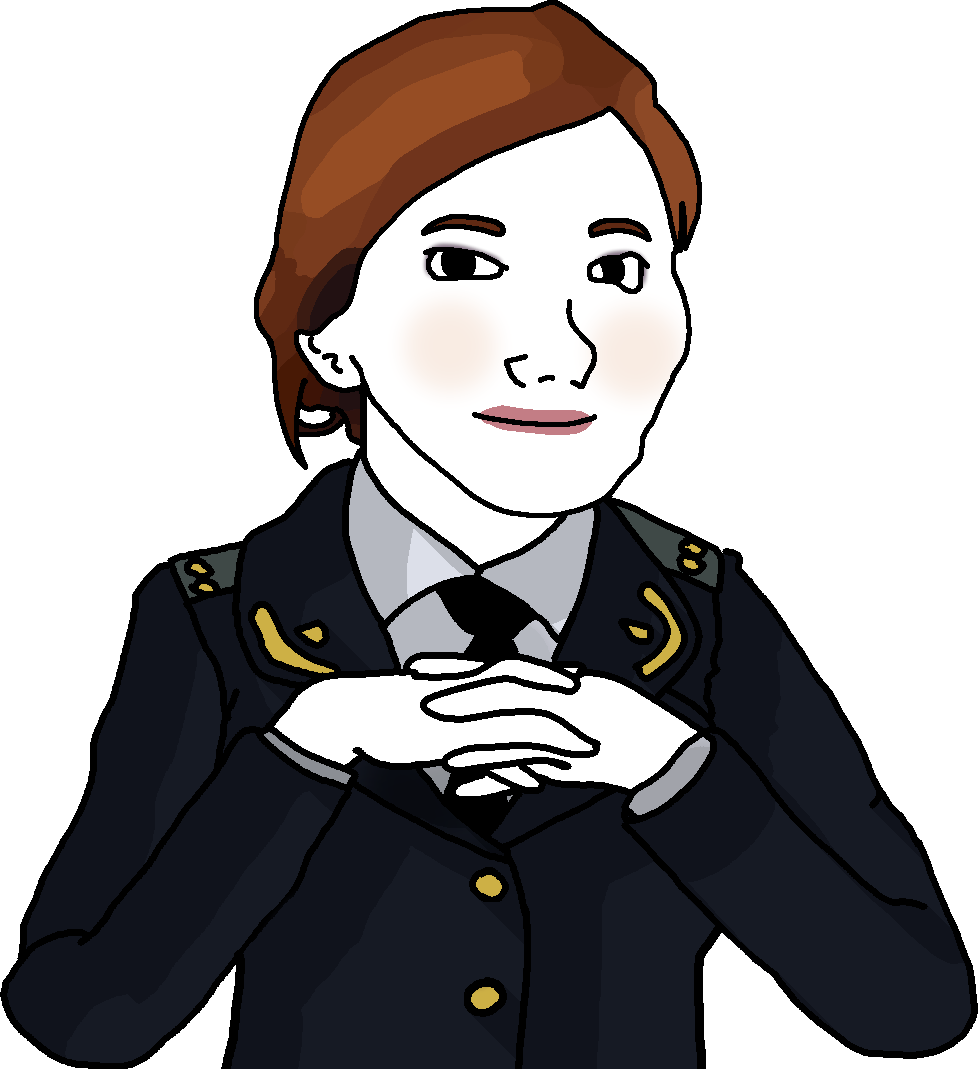
Label: 5_Abusive_Wife